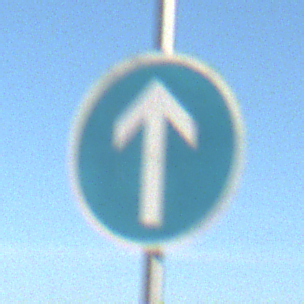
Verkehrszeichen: VorgeschriebeneFahrtrichtungGeradeaus
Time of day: MorningAfternoon
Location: Outdoor (Nature)
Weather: Clear
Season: Autumn
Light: Natural